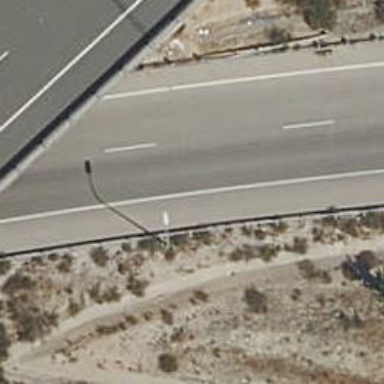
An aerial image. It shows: Motorway link.